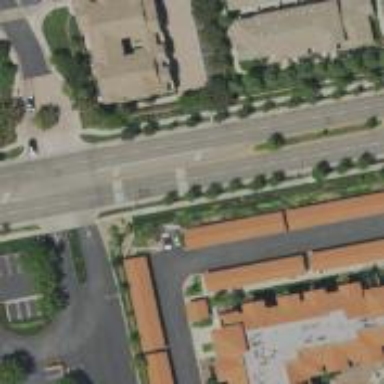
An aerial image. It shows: Secondary road with separate sidewalk.